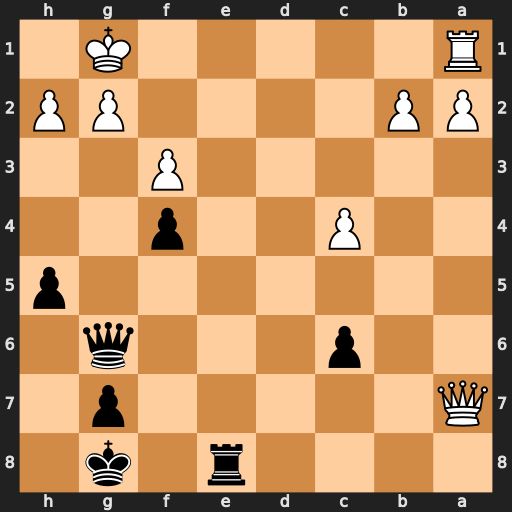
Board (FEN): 4r1k1/Q5p1/2p3q1/7p/2P2p2/5P2/PP4PP/R5K1
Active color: b
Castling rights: -
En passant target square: -
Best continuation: Re2 Qf2 Rxf2